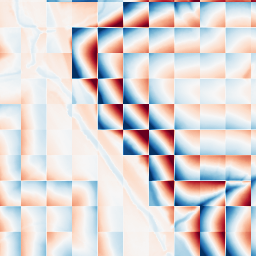
Category: wavelet
Decomposition family: wavelet_biorthogonal
Decomposition parameters: wavelet: bior1.3
level: 5
Upsampling method: bilinear
Upsampling parameters: scale: 4
Upsampling scale: 4